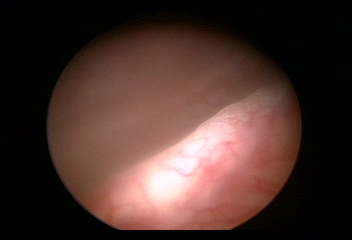
Modality: WLC
Class: Normal mucosa
Bladder cancer association: No